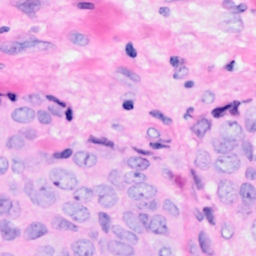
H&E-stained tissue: Breast